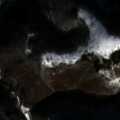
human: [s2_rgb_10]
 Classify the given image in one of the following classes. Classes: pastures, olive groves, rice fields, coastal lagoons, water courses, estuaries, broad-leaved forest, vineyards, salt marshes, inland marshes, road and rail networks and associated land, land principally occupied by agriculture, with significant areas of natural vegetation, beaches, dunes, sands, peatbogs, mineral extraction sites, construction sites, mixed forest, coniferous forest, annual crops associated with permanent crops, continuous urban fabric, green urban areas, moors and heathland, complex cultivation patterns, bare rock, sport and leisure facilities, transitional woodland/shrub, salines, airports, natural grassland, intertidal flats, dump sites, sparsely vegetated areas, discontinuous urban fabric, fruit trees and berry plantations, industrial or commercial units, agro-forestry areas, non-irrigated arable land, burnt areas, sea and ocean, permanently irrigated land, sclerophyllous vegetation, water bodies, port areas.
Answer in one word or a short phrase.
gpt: sport and leisure facilities, broad-leaved forest, natural grassland